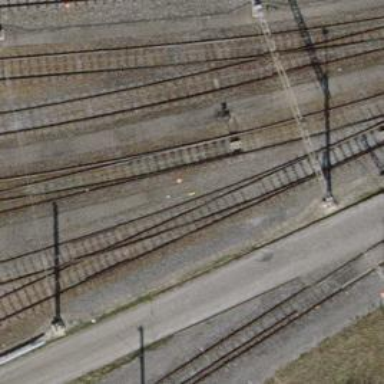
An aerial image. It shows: Single-track electrified railway yard with contact line electrification.